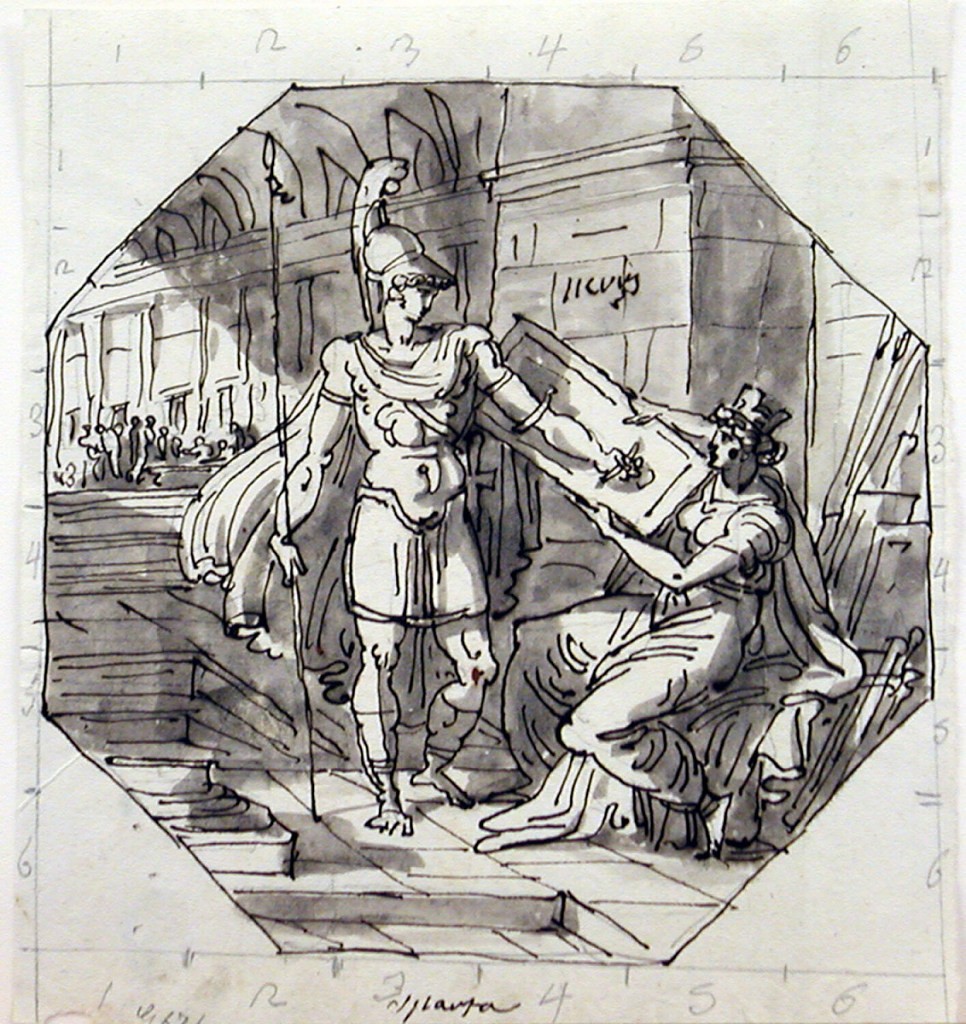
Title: Spartan Virtue
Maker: Felice Giani, Italian, 1758–1823
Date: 1811
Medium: Pen and brown ink, brush and brown wash over traces of graphite on cream laid paper
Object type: Drawing
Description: Young man in armor shown receiving shield from woman seated in armory. Staircase connects room with big hall. Framed by pencil square, whose lines divided into six parts.